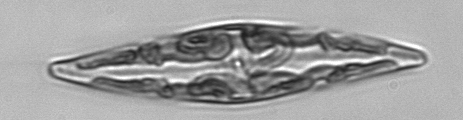
Label: Pleurosigma